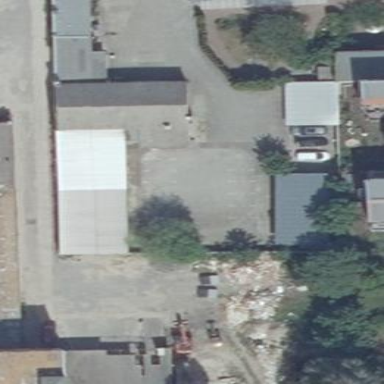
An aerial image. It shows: Parking area with sett surface.